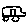
Label: car